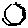
Label: hexagon